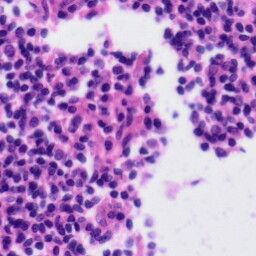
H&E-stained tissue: Tonsil